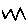
Label: zigzag